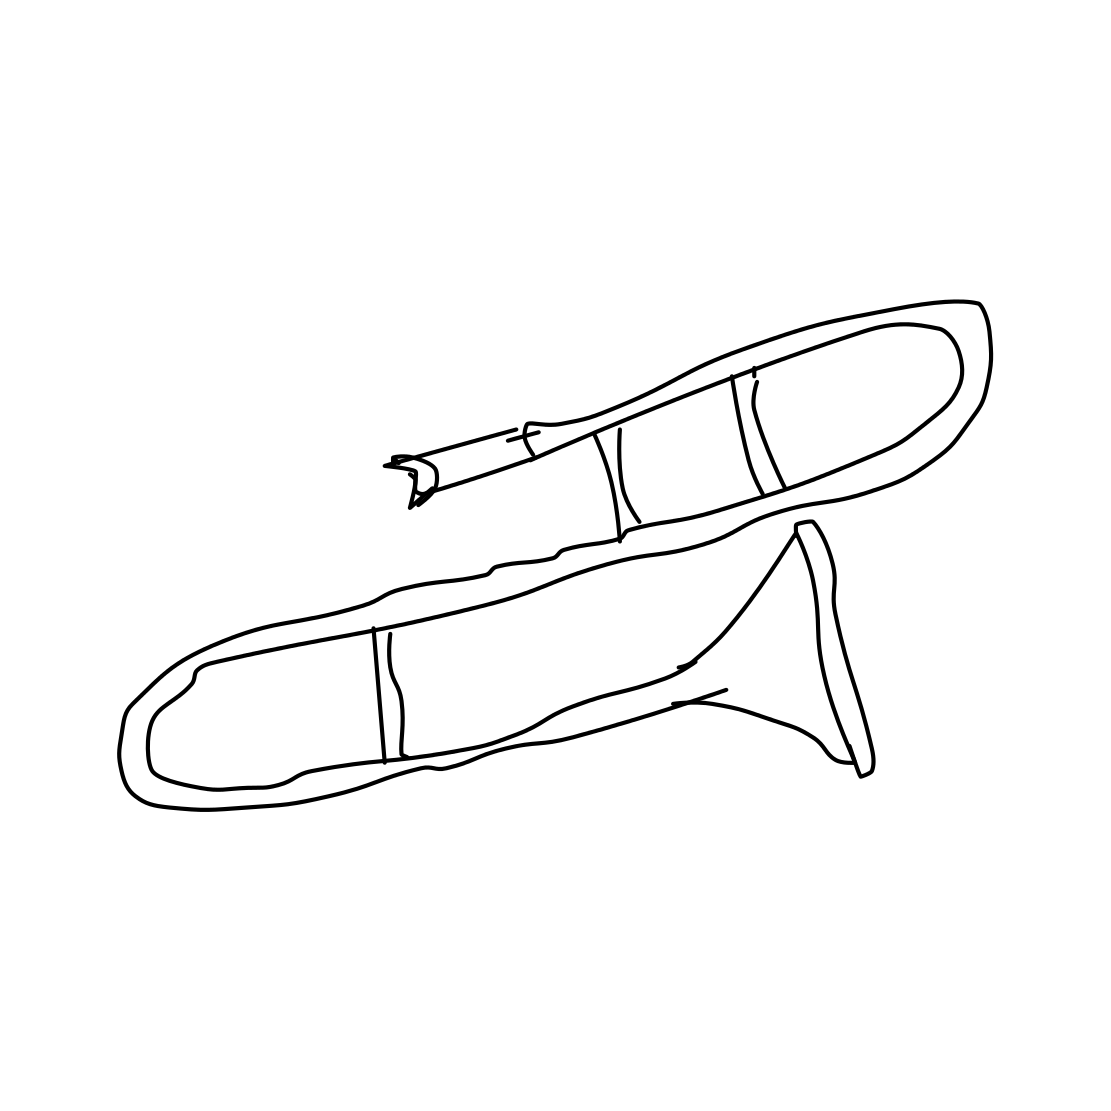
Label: trombone